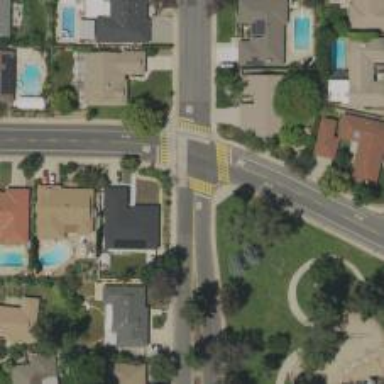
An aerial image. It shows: Road with stop sign.